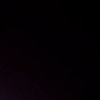
Label: space